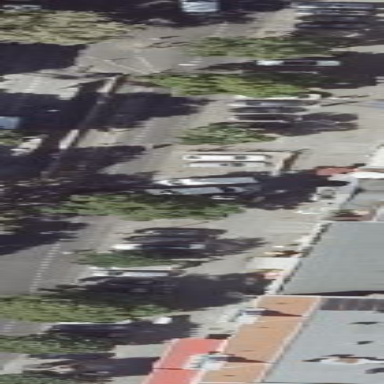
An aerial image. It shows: Parking lane area near the road.